Interaction volume radius: 5 \u00c5
Interaction volume height: 10 \u00c5
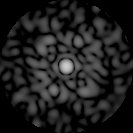
Disorder parameter: 0.8391